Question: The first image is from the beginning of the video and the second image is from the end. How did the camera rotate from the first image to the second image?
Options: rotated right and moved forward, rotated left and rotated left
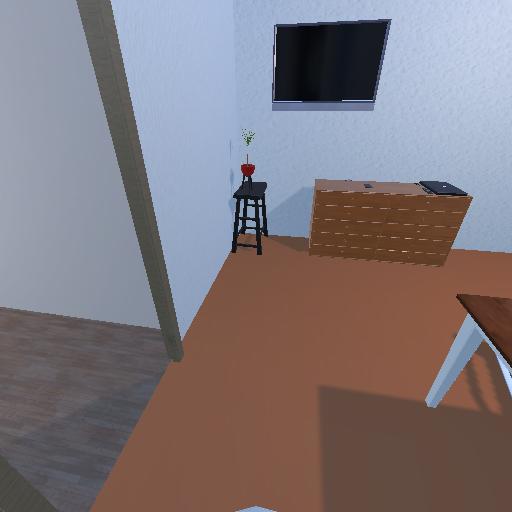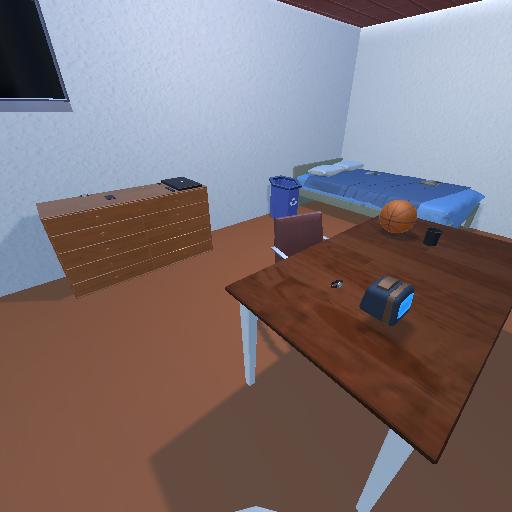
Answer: rotated right and moved forward